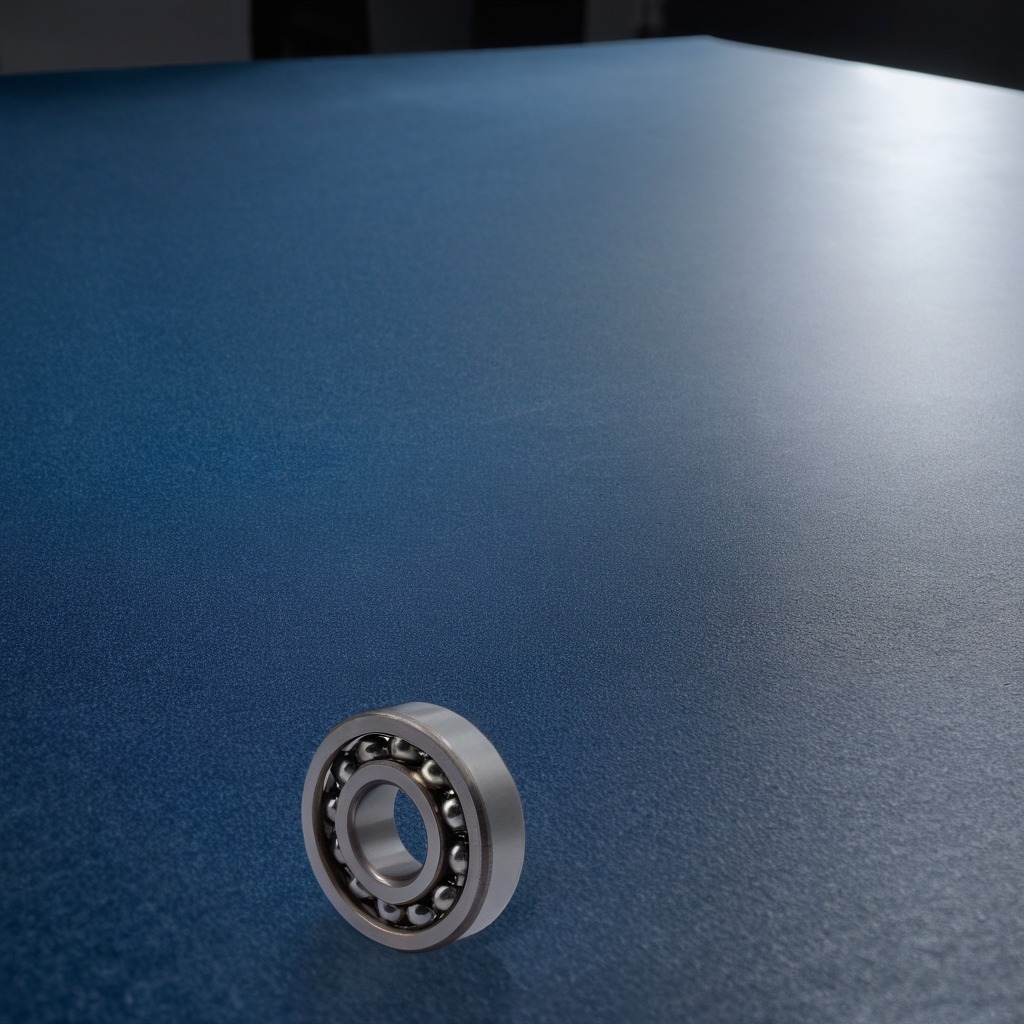
A metal ball bearing lies on the clean granite tabletop inside a workshop under bright overhead lighting crisp shadows high clarity worn but beneath the mat.